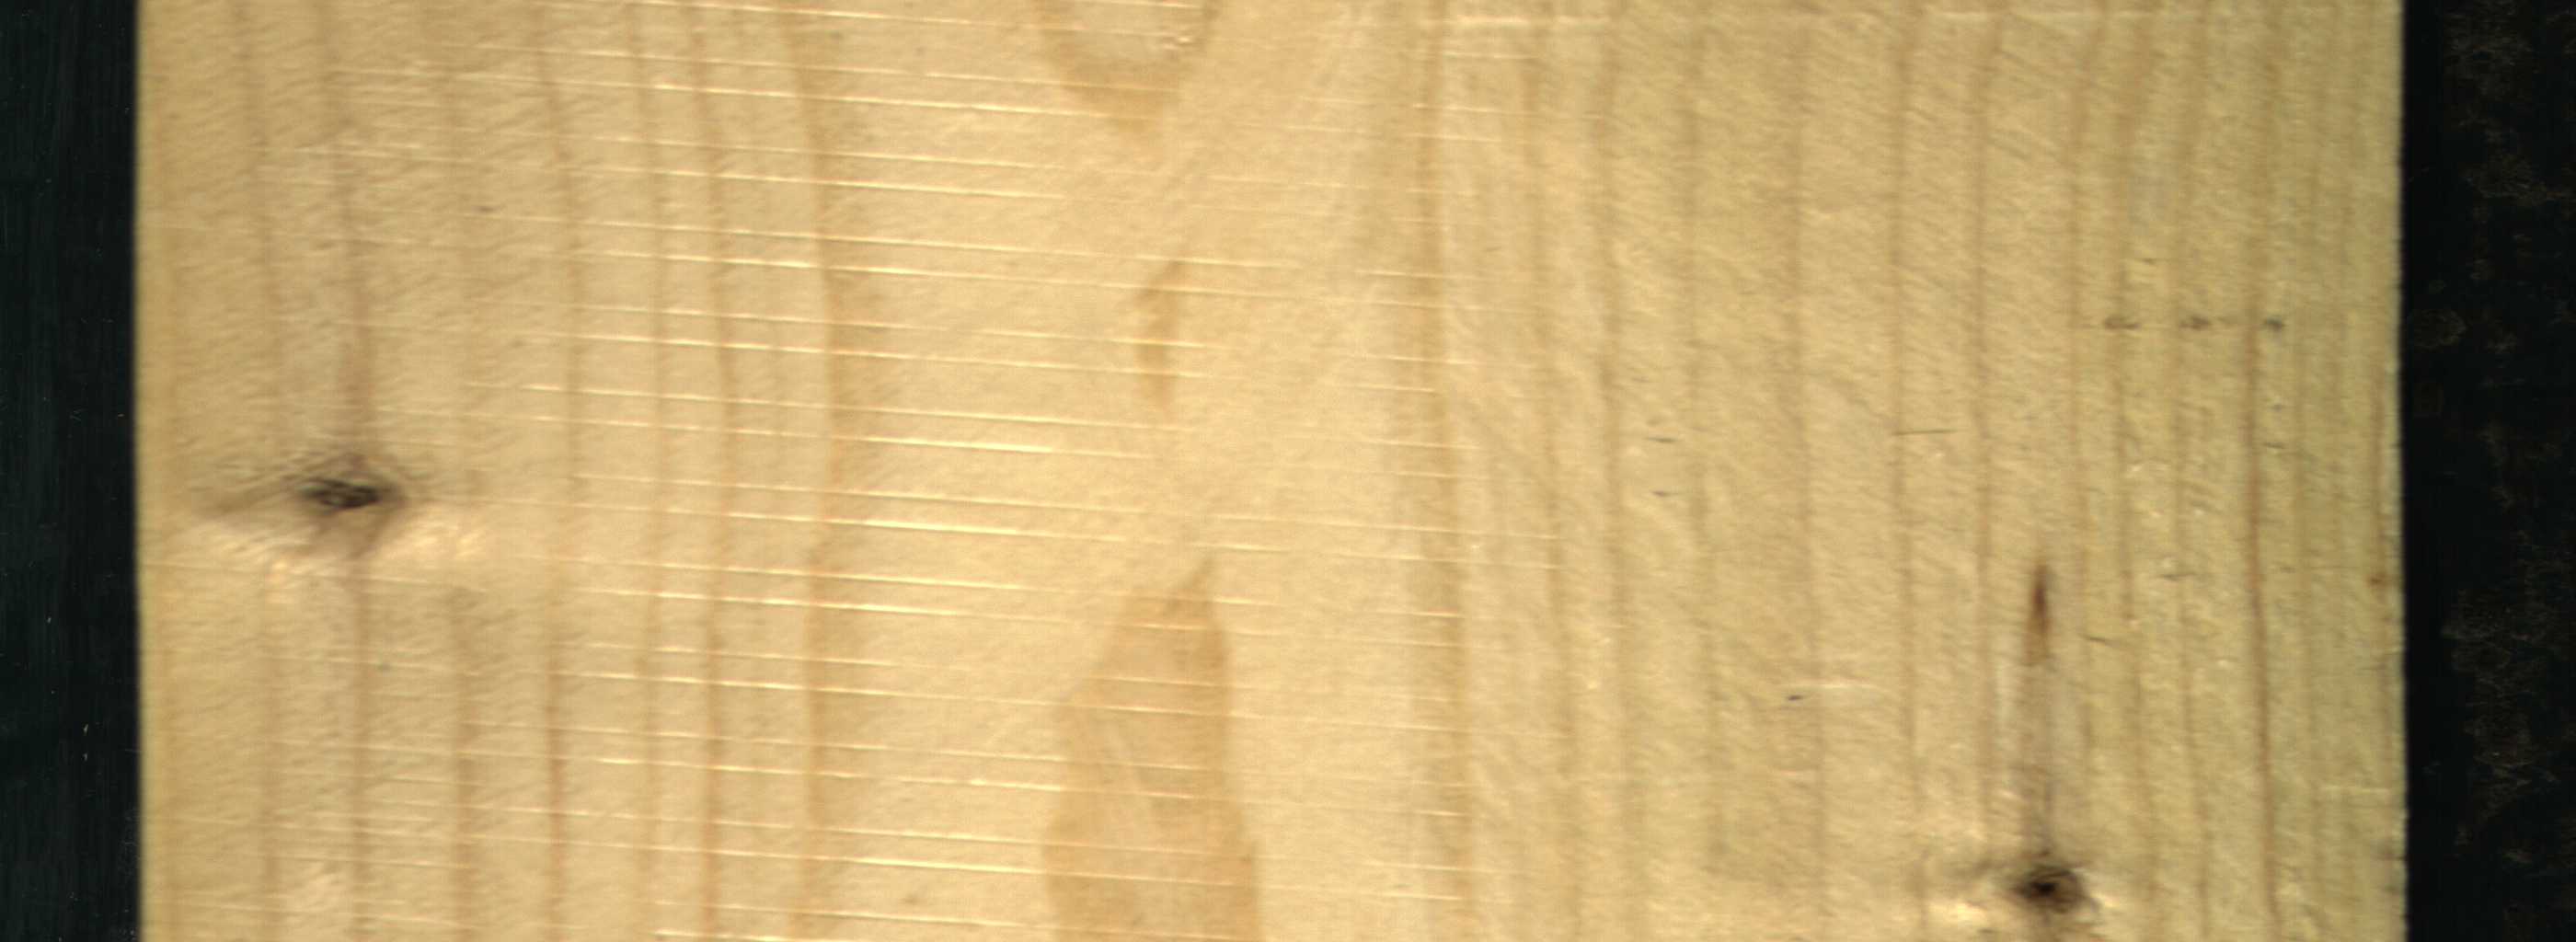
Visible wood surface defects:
Live_Knot
Live_Knot